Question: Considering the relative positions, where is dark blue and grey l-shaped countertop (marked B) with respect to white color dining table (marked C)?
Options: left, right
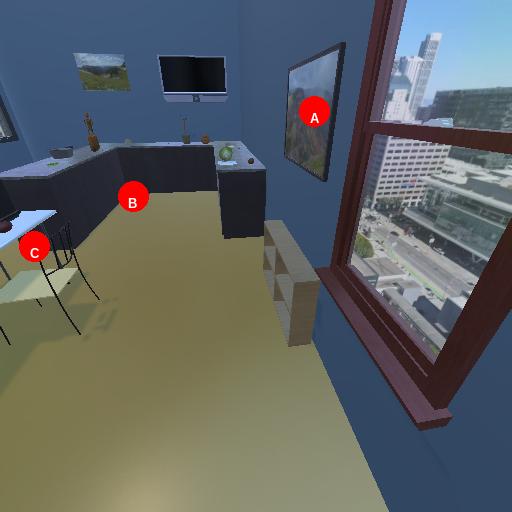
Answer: left